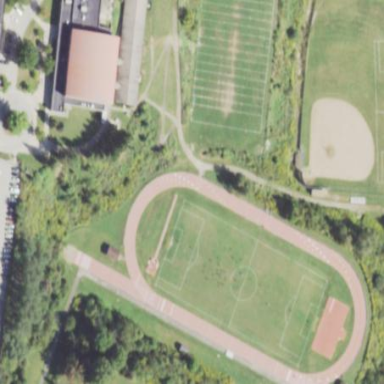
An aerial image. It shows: Soccer stadium.